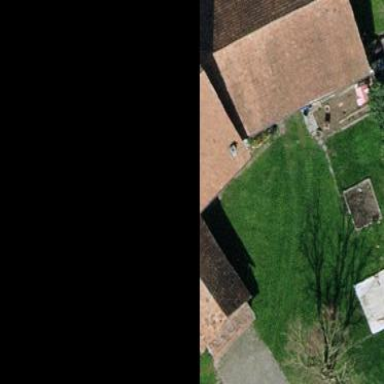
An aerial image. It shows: View of roof of building.